Question: See image.
How does a dba go about granting access to the screen shown.
This is for a generic user using their AD credentials to access the 'Reporting Services' on a particular server. This is so that the generic user is able to create new 'roles' for SSRS. Currently only the administrator has access.

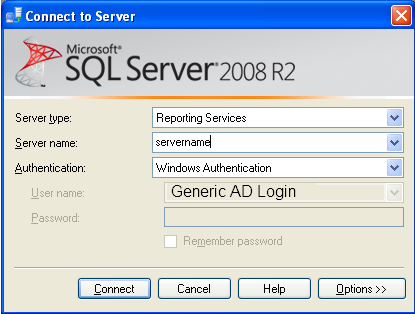
Answer: The image you showed belongs to connection to SQL Server which manage sql databases.
In most cases the reporting services installed on the SQL SERVER but it not mandatory. The reporting services server can be a dedicated one apart of the SQL Server.
The image you shown is the connection window to SQL SERVER
There Two option to perform a login:
1. Windows Authentication - (Uses the loged on user to the machine) A DBA needs to allow this user or a group which this user is a memeber in to connect the SQL server. In addition he need to configure which database is available to him.
2. The second option is to set a SQL User and to give him permission to manage databases.
<URL>
The Reporting services has Report manager URL, which allows to manage report existing or add new reports ect..
In order to allow users to access the URL, you need to allow a specific user or a group to access the report server manager
<URL>
1. Open SQL Management Studio
2. Your DBA should login with his permission (sa/admin permission)
3. Expand "Security" Tab
4. Right click on "Login" folder and choose "New Login"
5. Click on the "Search" button next to the "login name:" field
6. In the text area search for you AD username
7. Click "Ok"
8. Choose desire master database
9. On the left panel choose the "User Mapping" option
10. Choose desire Database on the upper section
11. Select proper permission on the bottom section for example "db_owner"
After this you can create a data source with Yours user name
Does it what have you looked for?